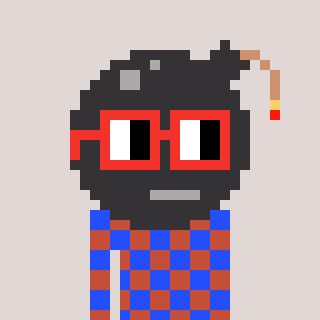
a pixel art character with square red glasses, a bomb-shaped head and a rust-colored body on a warm background